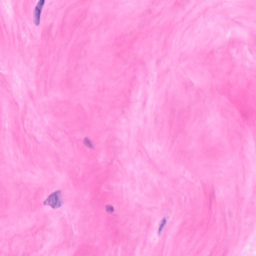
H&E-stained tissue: Breast